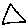
Label: triangle